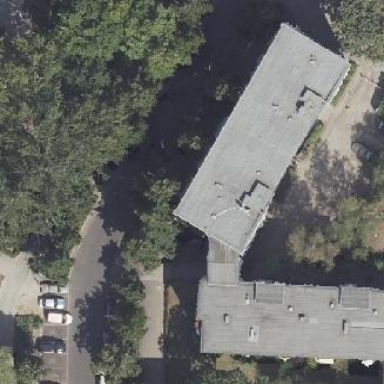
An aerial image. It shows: Street side parking area.